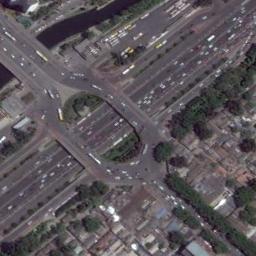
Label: roundabout